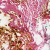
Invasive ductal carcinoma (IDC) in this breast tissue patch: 0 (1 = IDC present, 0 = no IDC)